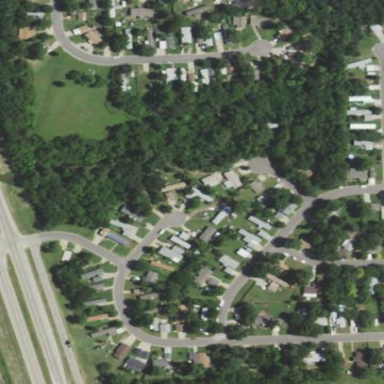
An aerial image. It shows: Residential area designated as trailer park.